Question: I have the newest STS build and have installed on Window 8.1. Following tutorials, I get a pom.xml error. Following any and all suggestions, including re-installing the STS does not fix it.

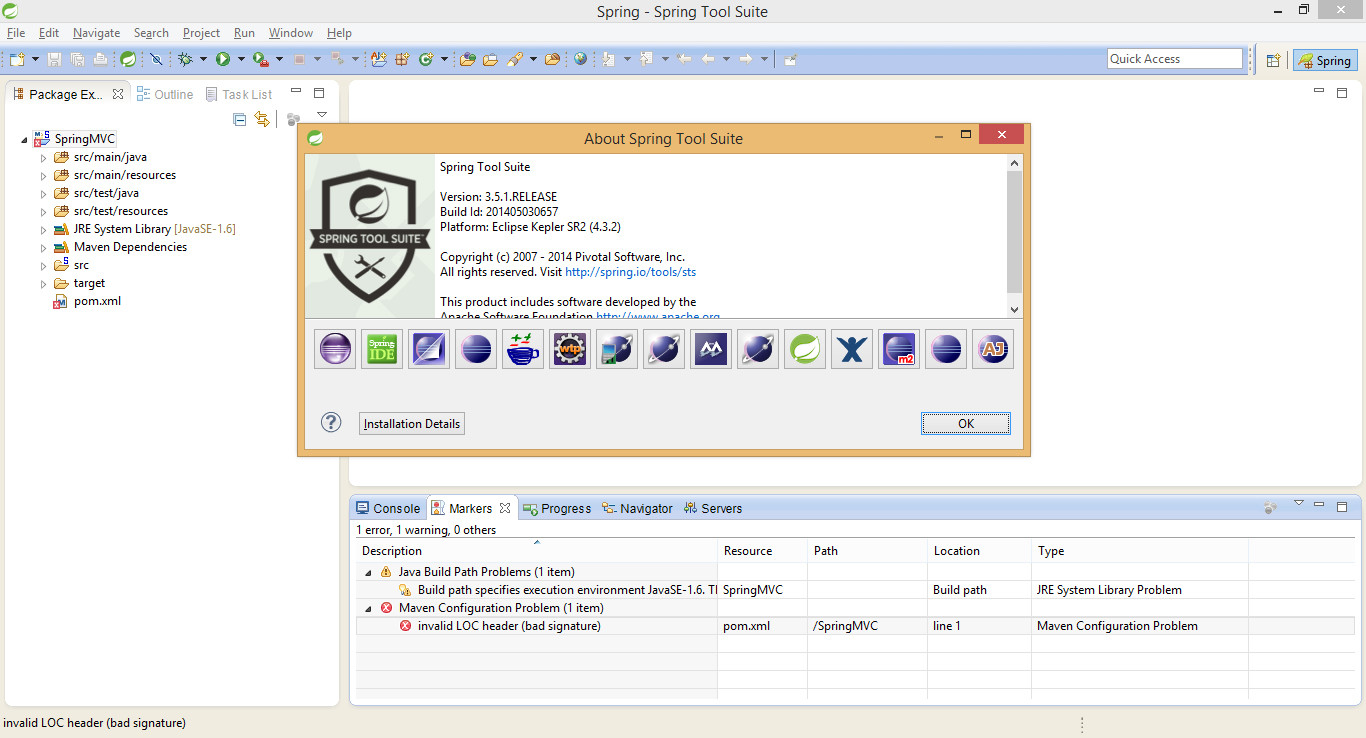
Answer: it is a maven configuration problem, try :
Right click on the project > run > maven build ...> goal : 'eclipse:clean'
and then update the project
if the error is not fixed , then may be you have some corrupted dependencies
delete the folder '.m2' under 'C:\Users\<the current user>\.m2' and update the project again, maven will load the missing jars again.